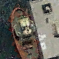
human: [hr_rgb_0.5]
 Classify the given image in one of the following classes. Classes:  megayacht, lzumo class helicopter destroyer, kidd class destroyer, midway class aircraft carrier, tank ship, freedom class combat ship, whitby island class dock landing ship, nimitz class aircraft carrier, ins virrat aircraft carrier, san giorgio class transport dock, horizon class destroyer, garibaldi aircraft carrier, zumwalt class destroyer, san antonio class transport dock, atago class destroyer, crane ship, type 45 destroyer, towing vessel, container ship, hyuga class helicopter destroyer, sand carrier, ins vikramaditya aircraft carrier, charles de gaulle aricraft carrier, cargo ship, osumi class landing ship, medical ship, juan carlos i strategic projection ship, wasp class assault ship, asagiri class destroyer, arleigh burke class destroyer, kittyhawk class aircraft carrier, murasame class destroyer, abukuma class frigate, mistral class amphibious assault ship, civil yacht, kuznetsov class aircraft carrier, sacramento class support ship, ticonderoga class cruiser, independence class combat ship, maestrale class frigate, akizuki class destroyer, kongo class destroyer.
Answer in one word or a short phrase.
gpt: Towing vessel